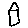
Label: house